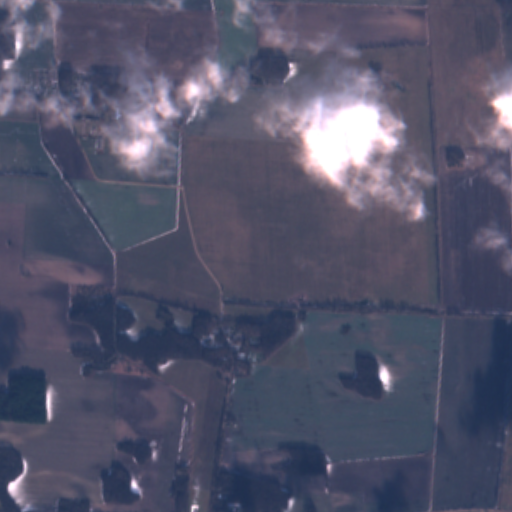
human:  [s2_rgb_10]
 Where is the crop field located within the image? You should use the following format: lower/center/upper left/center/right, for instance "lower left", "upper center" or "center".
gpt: The crop field is located in the lower right of the image.
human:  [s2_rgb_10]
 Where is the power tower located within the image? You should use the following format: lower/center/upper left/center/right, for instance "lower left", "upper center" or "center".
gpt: The power tower is located in the upper of the image.
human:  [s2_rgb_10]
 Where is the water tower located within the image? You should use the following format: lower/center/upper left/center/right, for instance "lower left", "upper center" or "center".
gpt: The water tower is located in the upper left of the image.
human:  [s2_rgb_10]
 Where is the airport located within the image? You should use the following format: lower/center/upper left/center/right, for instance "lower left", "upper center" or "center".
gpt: There is no airport in the image.